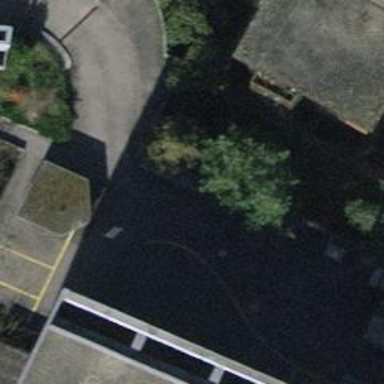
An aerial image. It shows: Bicycle parking area.